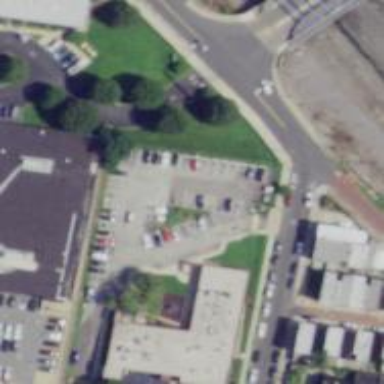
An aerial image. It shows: Parking area with surface.